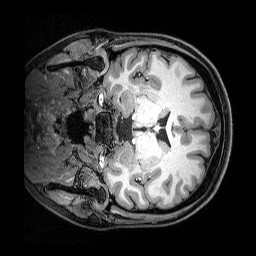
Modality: T1w
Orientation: coronal
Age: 20
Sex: female
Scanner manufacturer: siemens
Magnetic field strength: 3 T
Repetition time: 2.5 s
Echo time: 0.00369 s